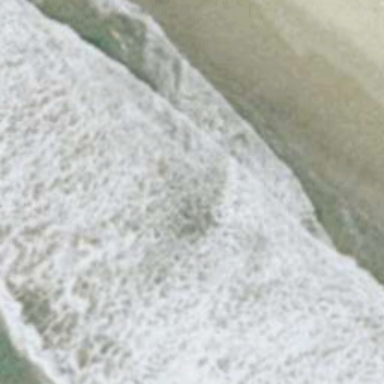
This is a beach with blue sea and sand .